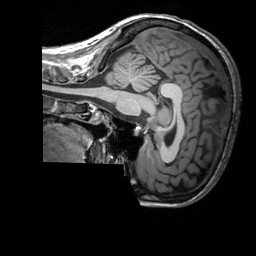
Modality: T1w
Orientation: sagittal
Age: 25
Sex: female
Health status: healthy
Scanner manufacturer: siemens
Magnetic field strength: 3 T
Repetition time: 2.3 s
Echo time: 0.00303 s